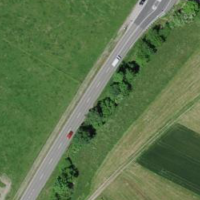
EUNIS habitat code: 52
Species observed at this site:
Corvus frugilegus